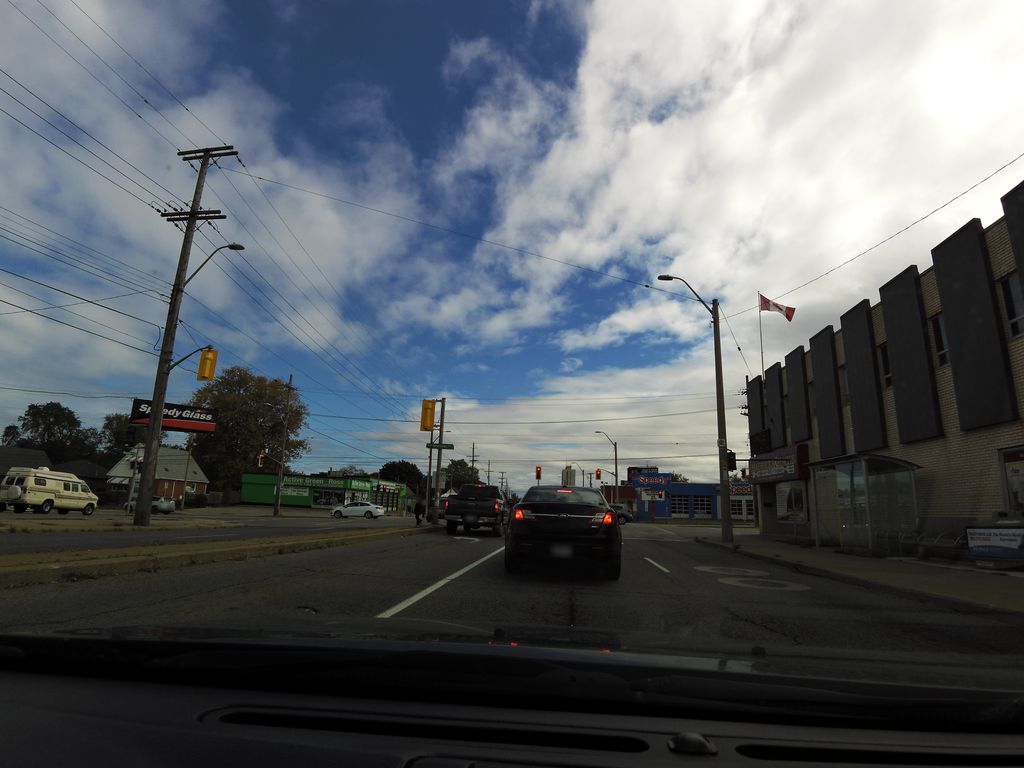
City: hamilton